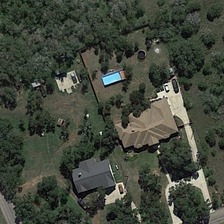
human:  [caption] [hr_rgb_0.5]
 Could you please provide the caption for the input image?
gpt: two buildings with a swimming pool are surrounded by many sparse green trees .

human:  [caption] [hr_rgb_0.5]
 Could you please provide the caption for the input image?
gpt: two buildings with a swimming pool are surrounded by many sparse green trees .

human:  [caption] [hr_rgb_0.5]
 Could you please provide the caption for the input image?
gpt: two buildings with a swimming pool are surrounded by many sparse green trees .

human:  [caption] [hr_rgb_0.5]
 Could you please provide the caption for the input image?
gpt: two buildings with a swimming pool are surrounded by many sparse green trees .

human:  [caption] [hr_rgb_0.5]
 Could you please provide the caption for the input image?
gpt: two buildings with a swimming pool are surrounded by many sparse green trees .